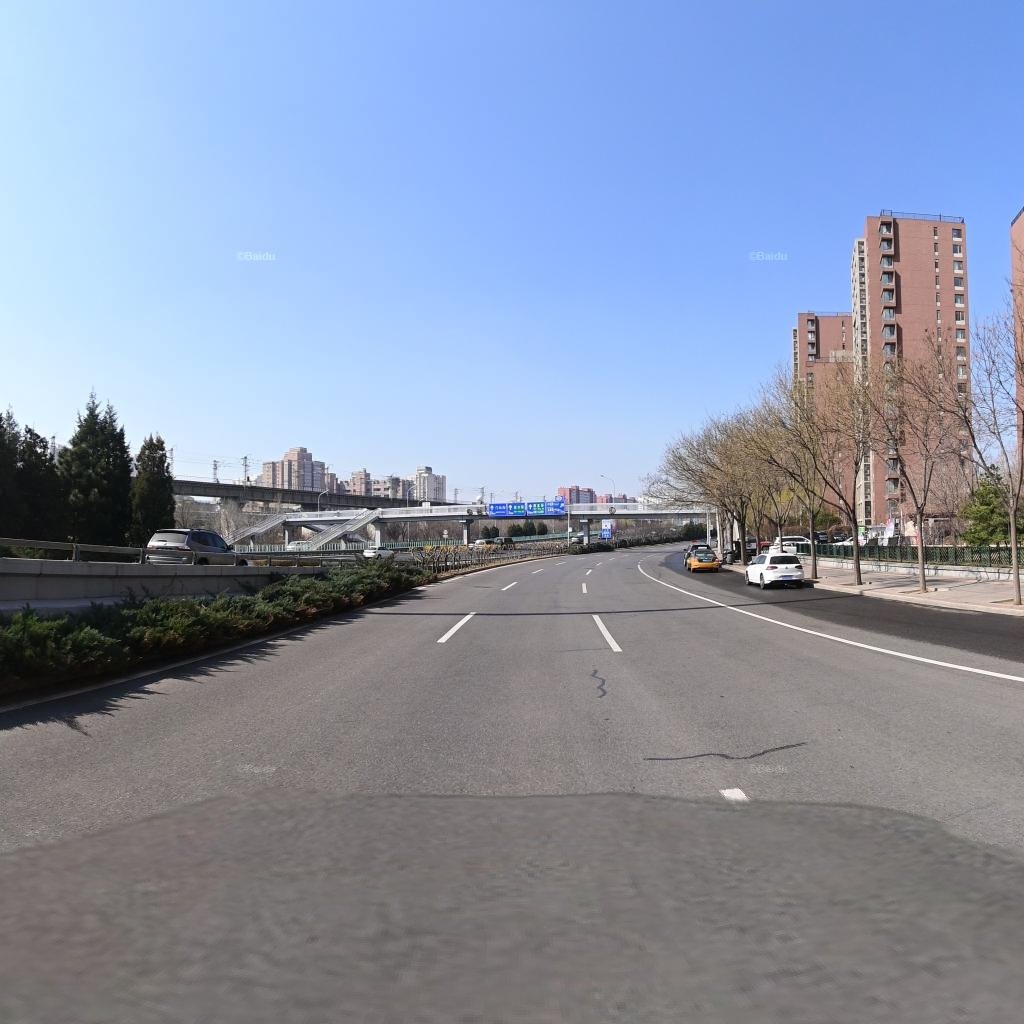
Region: Haidian
Road damage annotations: transverse crack, longitudinal patch, transverse patch, transverse crack, longitudinal patch